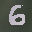
Label: 6